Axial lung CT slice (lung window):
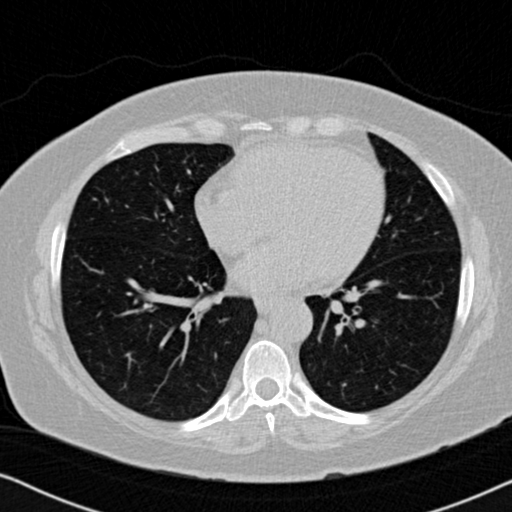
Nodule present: no